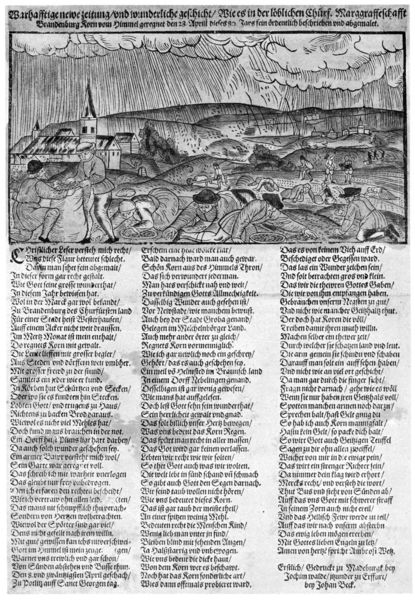
Titel: Warhafftige newe Zeitung
Standort: Zürich.
Institution: Wickiana
Schlagwörter: dunkel, gewitter, himmel, wasser, weiß, wolken, kirchturm, landschaft, menschen, stadt, grau, hut, männer, schwarz, zeichnung, wolke, leute, bibel, geschichte, bild, holland, feld, felder, hügel, kirche, sonne, land, drei, blatt, arbeit, bauern, sack, turm, holzschnitt, schrift, ort, acker, arbeiten, ernte, korn, berge, dorf, grafik, spalten, arbeiter, figuren, flut, unwetter, deutsch, regen, mond, buch, knechte, druck, druckgrafik, schwarz weiß, radierung, stich, titel, illustration, text, zeitung, bericht, buchseite, moral, gotisch, blitz, hilfe, mittelalter, flämisch, ereignis, zeilen, landarbeit, fraktur, flugblatt, handschrift, latein, wunder, dank, artikel, majuskel, manna, unheil, dankbarkeit, buc, auffangen, buchkunst, schwqarz, einsammeln, moritat, ün, broadsheet, artikel zeitung